Field crop: tomato
Growth stage: 1
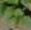
Species: solanum